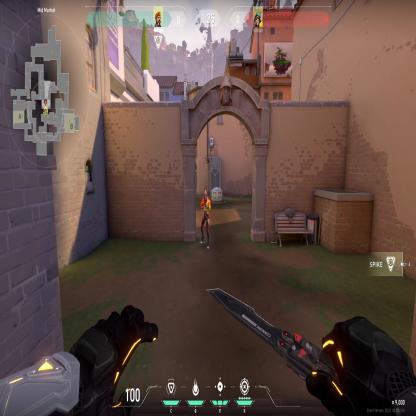
Label: enemy